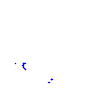
Particle: kaon